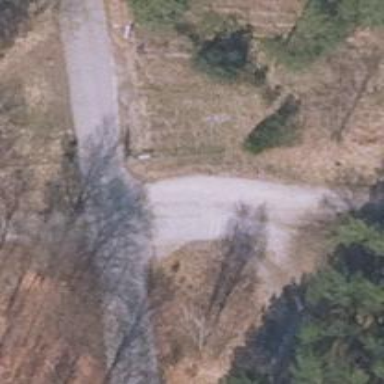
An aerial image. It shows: Unclassified road with gravel surface.